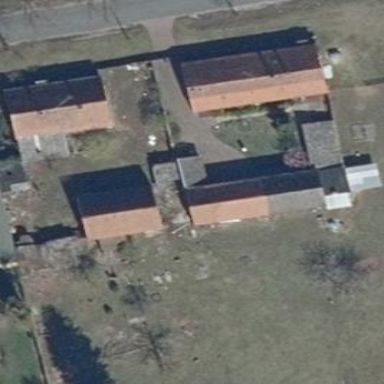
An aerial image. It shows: Simple house.